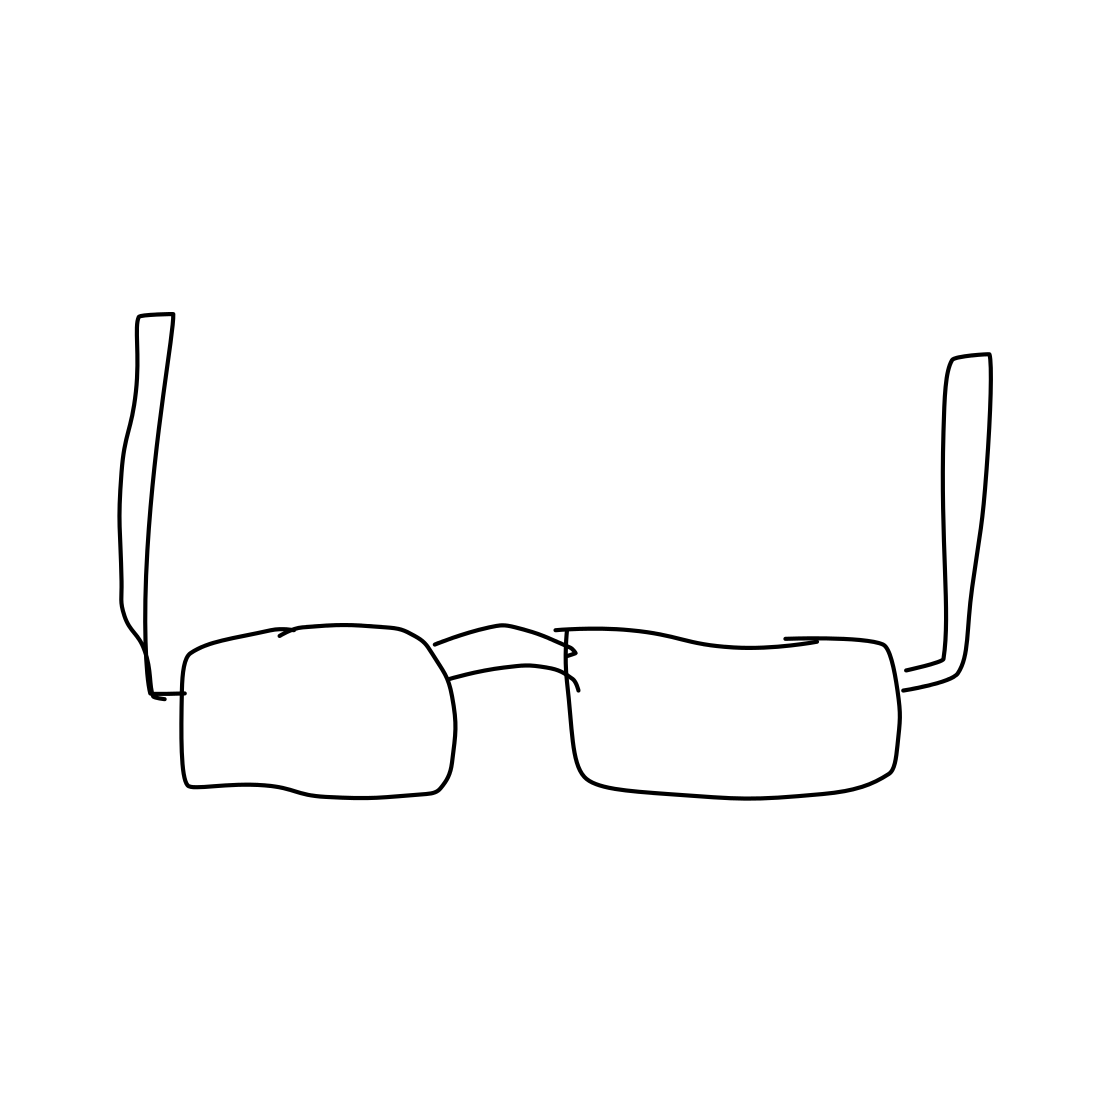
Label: eyeglasses